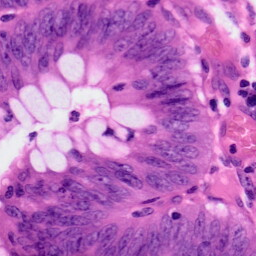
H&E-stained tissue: Colon